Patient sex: M
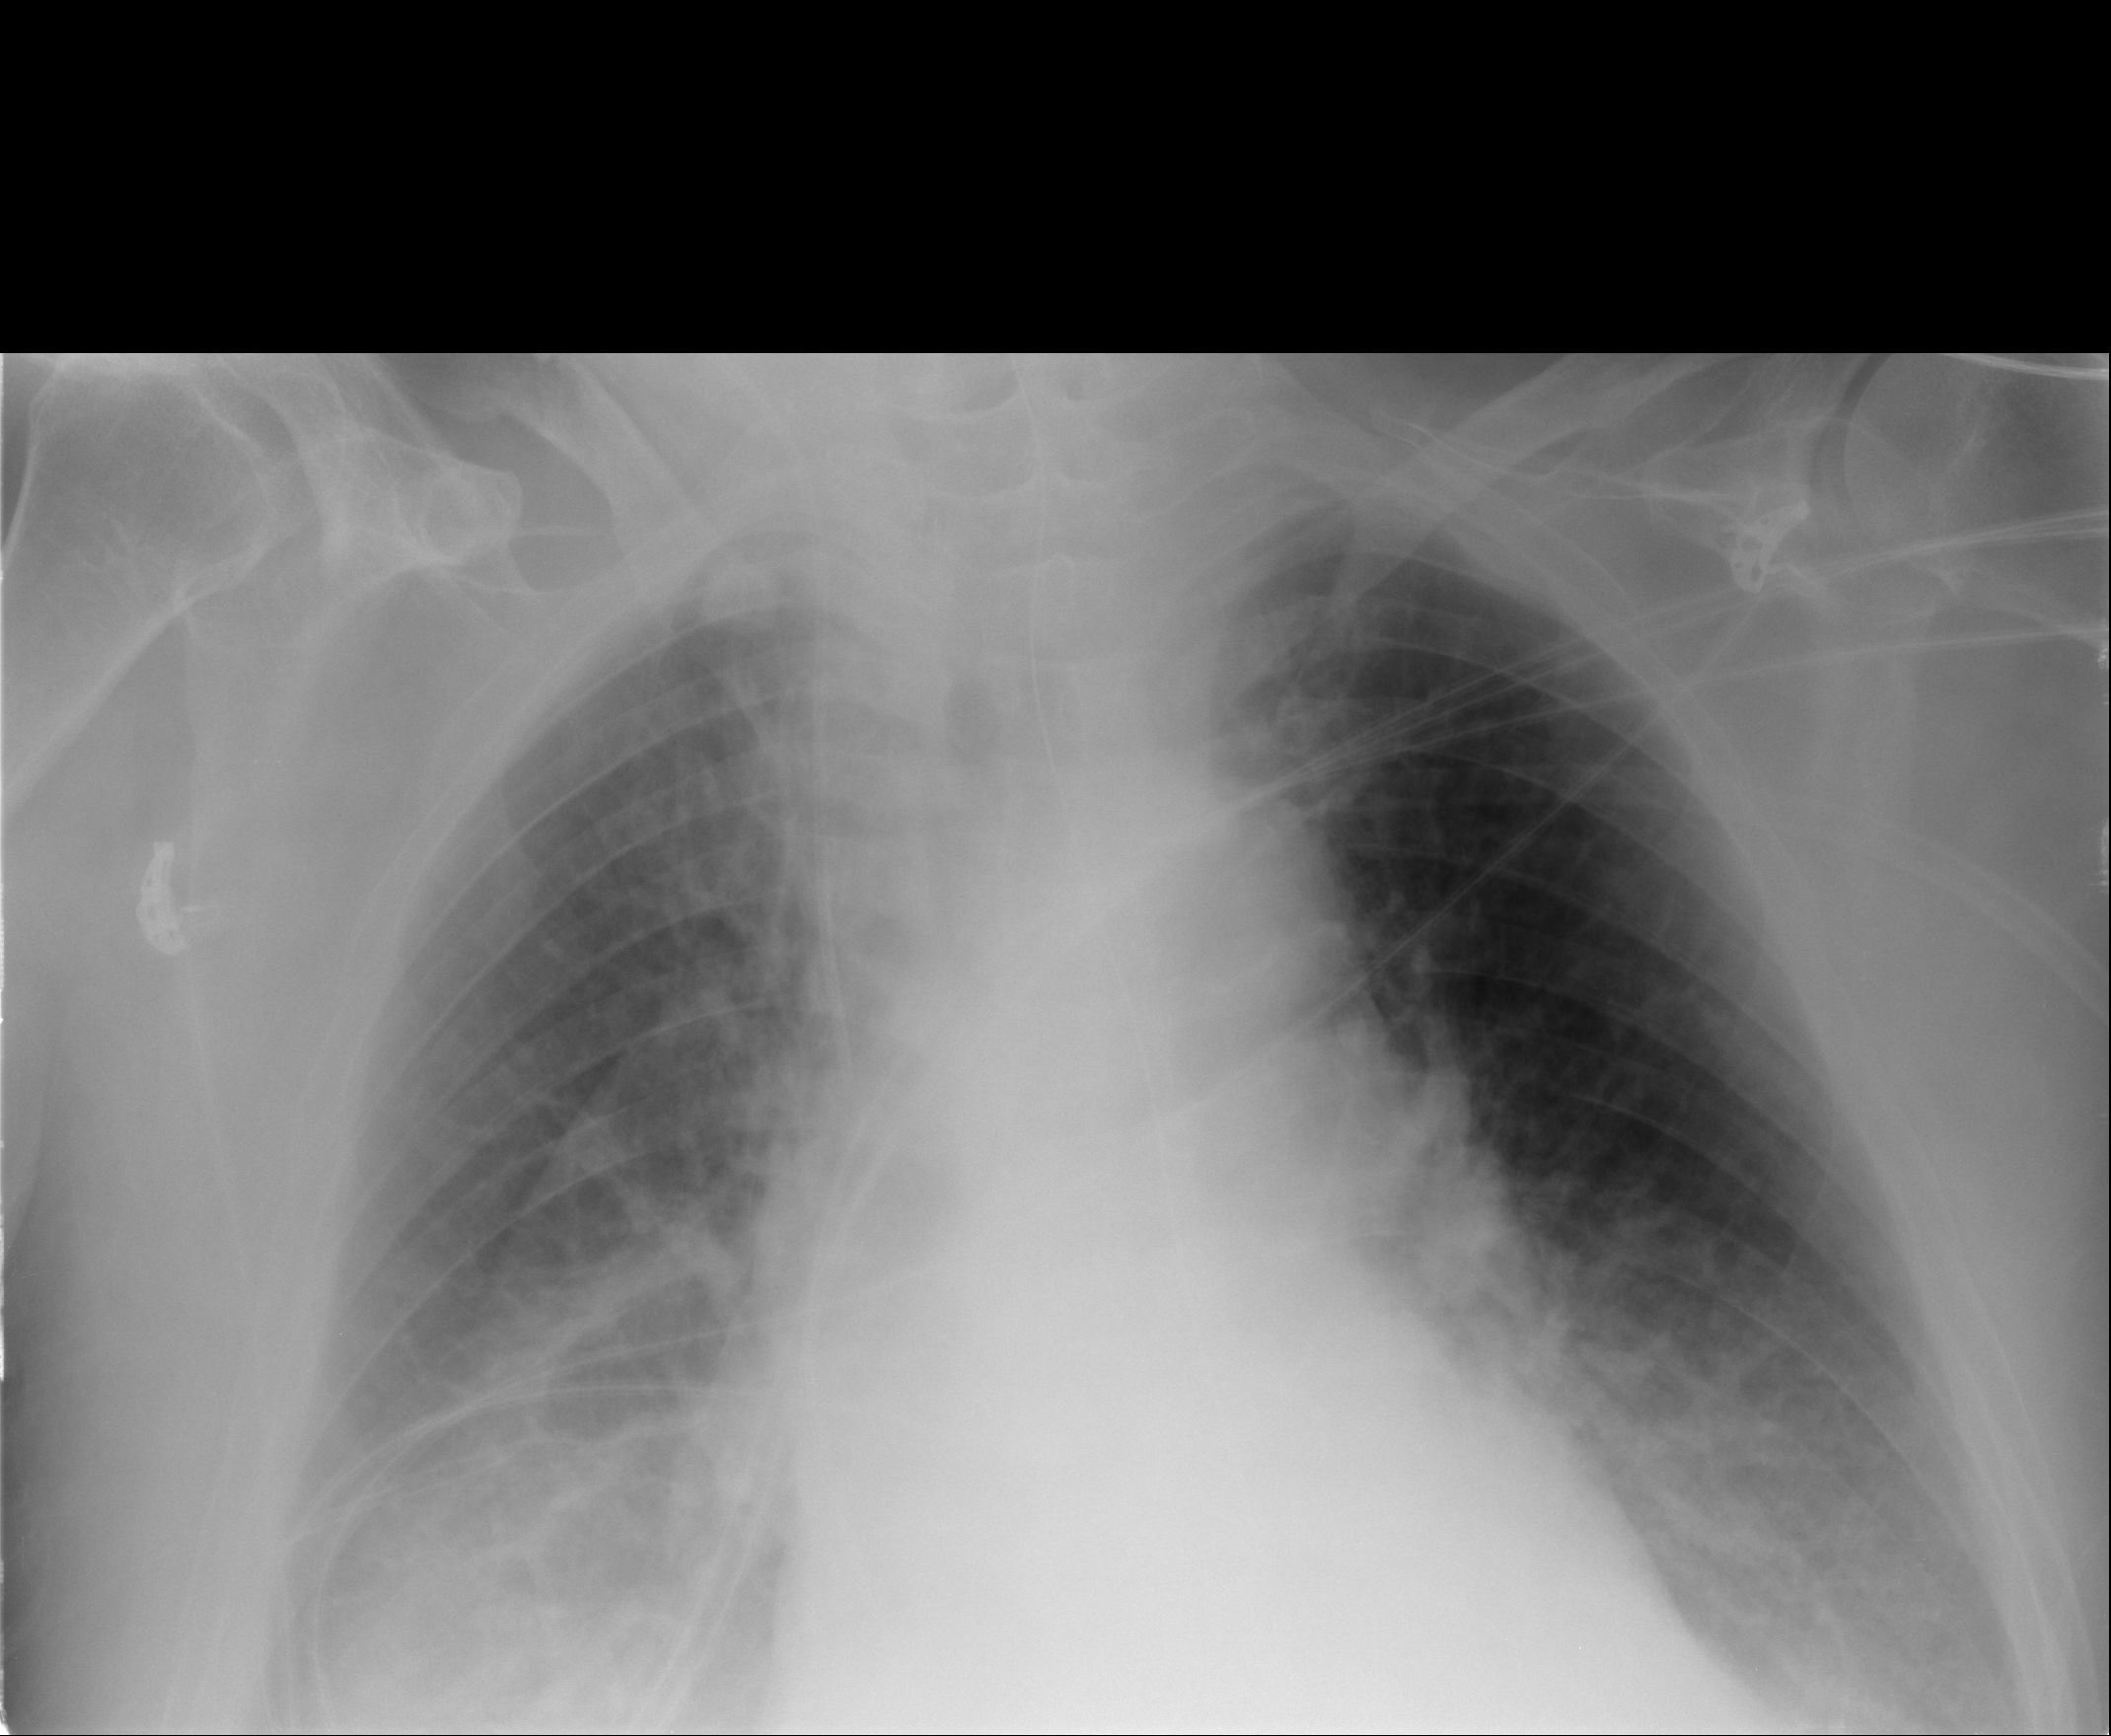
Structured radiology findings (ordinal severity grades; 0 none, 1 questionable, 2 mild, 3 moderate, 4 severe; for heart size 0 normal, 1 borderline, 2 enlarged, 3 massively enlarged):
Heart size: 2
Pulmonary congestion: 1
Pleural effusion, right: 2
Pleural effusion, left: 2
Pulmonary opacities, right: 2
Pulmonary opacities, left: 2
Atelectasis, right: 2
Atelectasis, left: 2